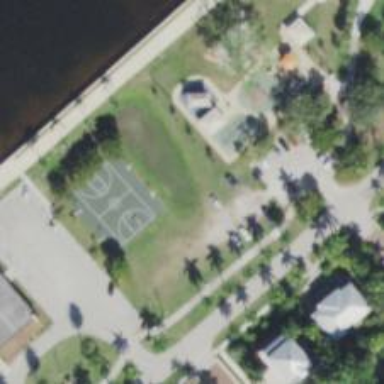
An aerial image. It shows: Playground enclosed by fence.